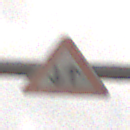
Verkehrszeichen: Gegenverkehr
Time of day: Midday
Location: Outdoor (Nature)
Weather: Overcast
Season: NotSpecified
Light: Natural